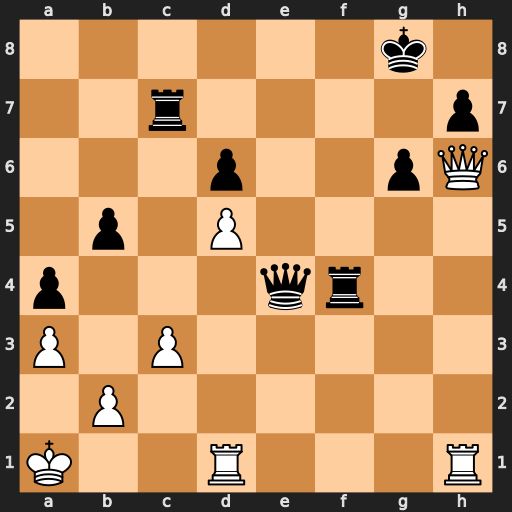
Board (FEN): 6k1/2r4p/3p2pQ/1p1P4/p3qr2/P1P5/1P6/K2R3R
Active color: w
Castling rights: -
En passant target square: -
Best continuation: Rd4 Qxh1+ Qxh1